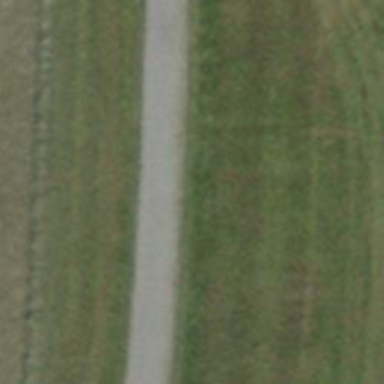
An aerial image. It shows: Well-maintained track road suitable for hiking. It is groomed in classic style.